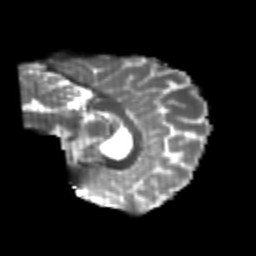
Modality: T2w
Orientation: sagittal
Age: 25
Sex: female
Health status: healthy
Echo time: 0.074 s